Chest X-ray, PA view. Patient: 7 years old, sex M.
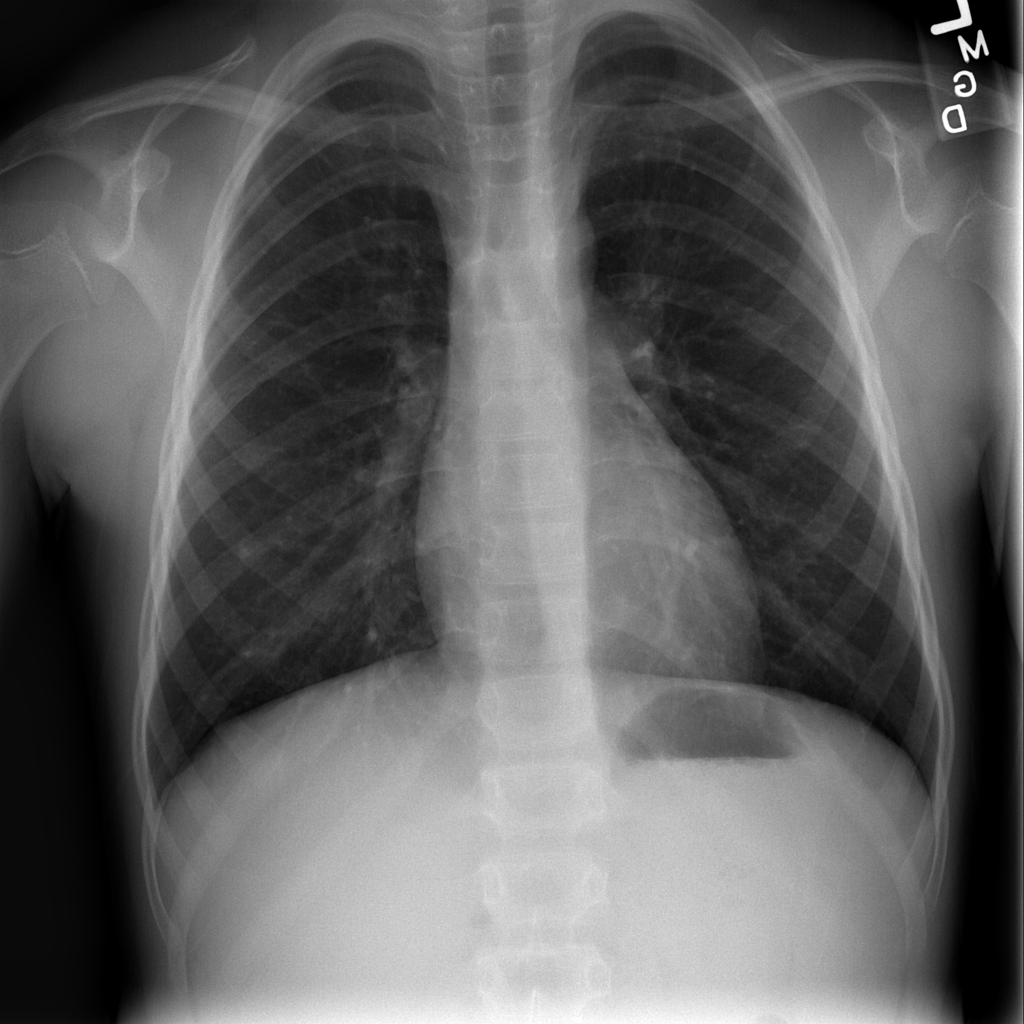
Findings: No Finding